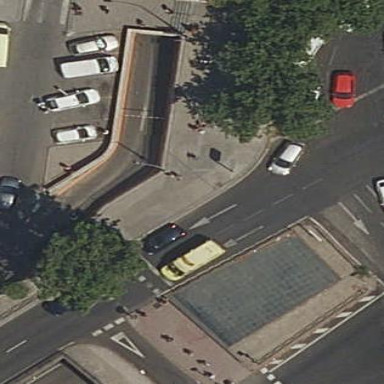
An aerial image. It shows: Kerb serving as barrier.